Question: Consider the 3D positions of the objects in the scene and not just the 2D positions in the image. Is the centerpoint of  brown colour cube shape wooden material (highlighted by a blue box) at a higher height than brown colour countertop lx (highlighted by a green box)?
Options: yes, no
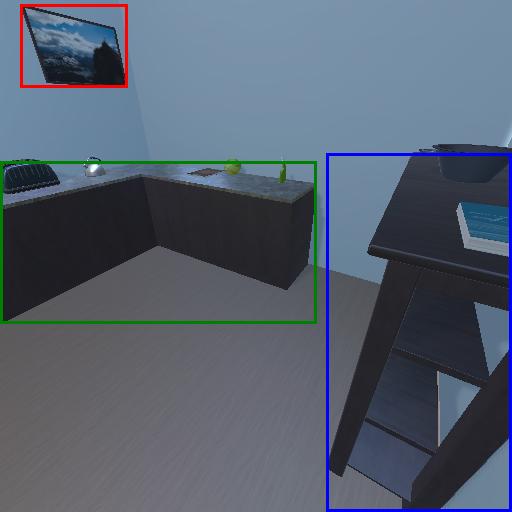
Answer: yes